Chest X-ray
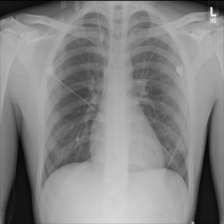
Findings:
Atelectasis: negative
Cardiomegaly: negative
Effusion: negative
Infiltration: negative
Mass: negative
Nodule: negative
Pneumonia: negative
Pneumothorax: negative
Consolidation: negative
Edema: negative
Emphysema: negative
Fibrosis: negative
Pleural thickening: negative
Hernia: negative